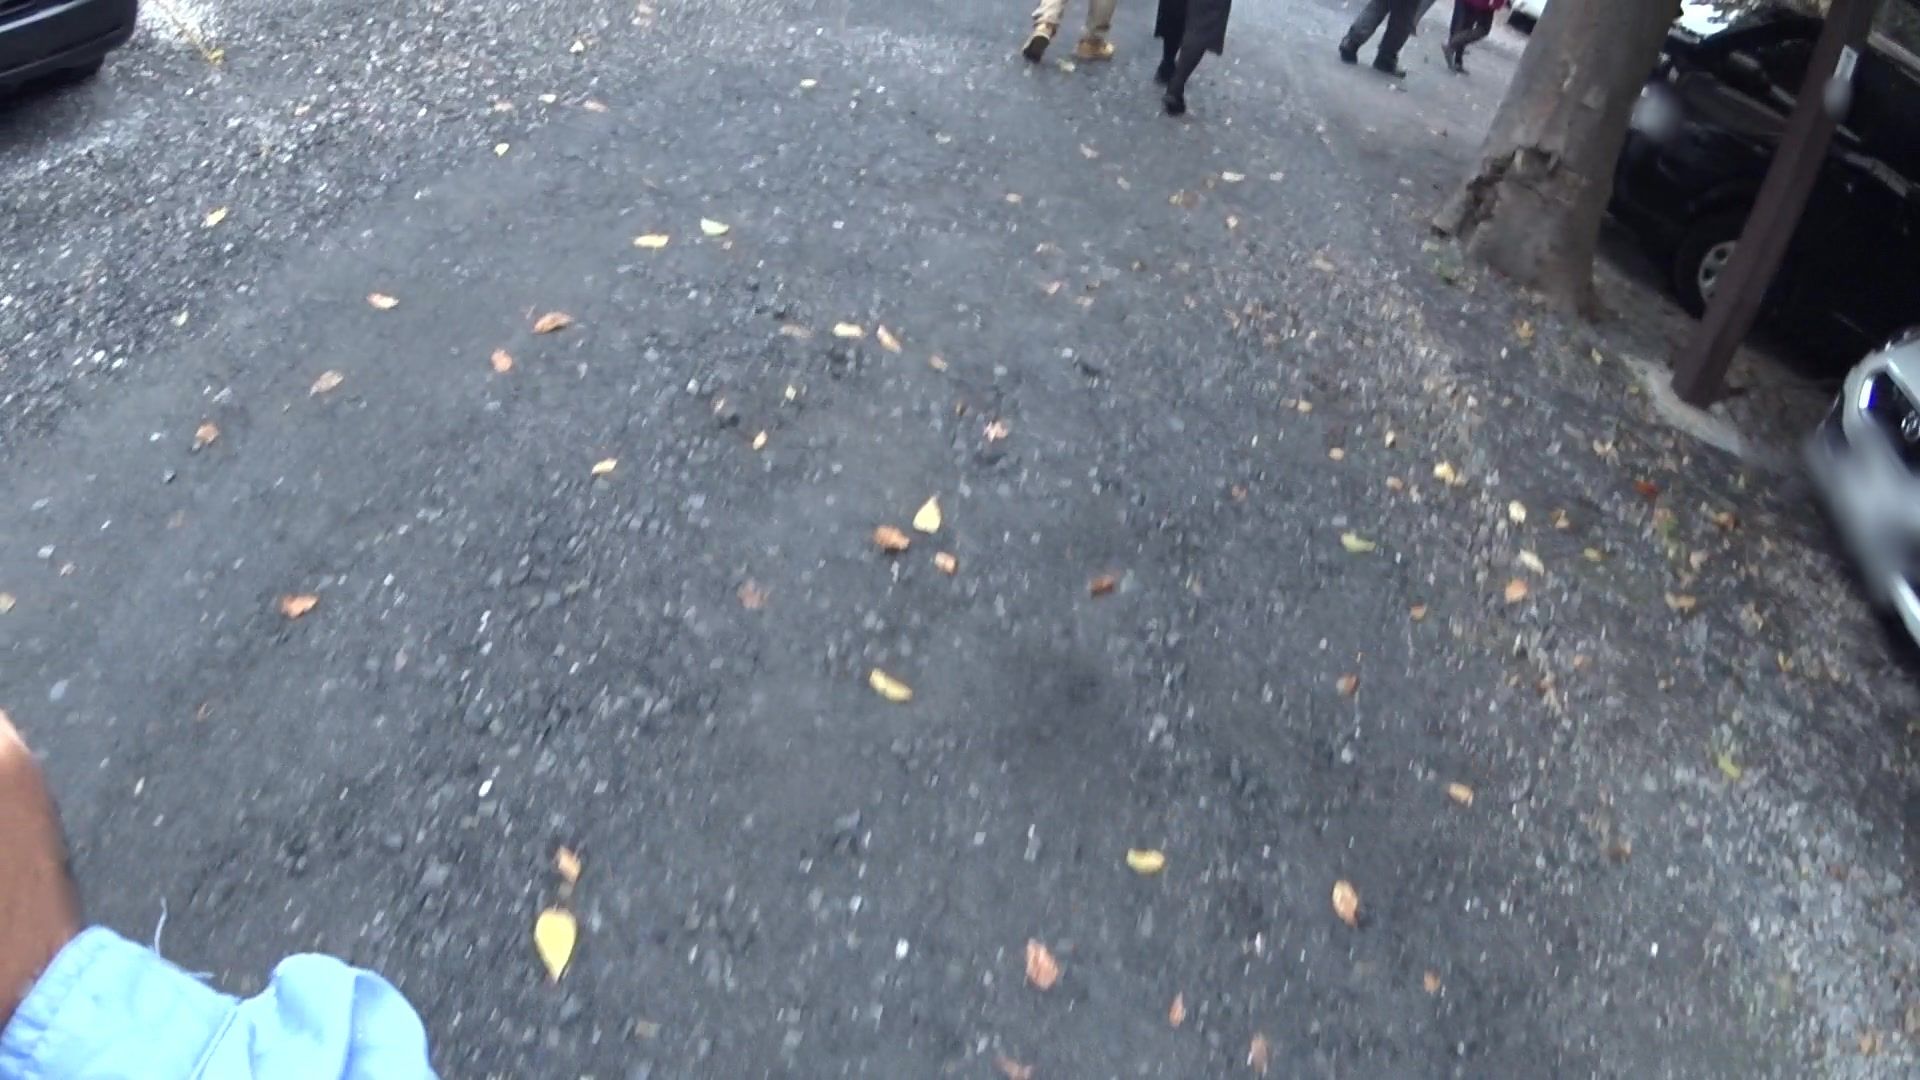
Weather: clear
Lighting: day
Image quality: slightly poor
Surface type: walking surface
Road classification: steps, service
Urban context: urban centre
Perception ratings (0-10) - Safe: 4.85, Lively: 5.65, Beautiful: 7.54, Boring: 4.85, Depressing: 2.42, Wealthy: 5.15